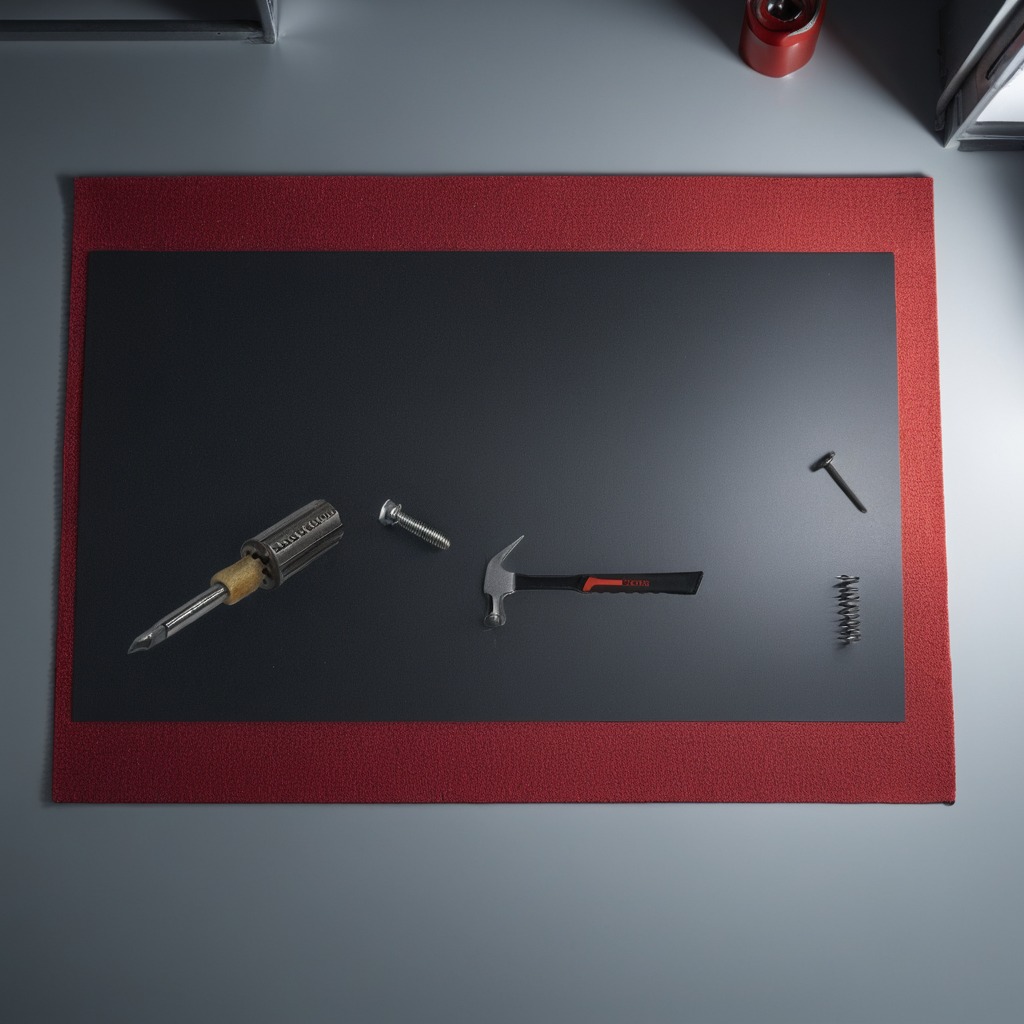
A metal machine screw, a hammer, an iron nail, a coiled metal spring, and a screwdriver are lying on the granite tabletop.